【题型】填空题　【知识点】立体几何　【难度】easy
如图，在棱长为 2 的正方体 \(ABCD-A_1B_1C_1D_1\) 中，点 \(M\) 为线段 \(CC_1\) 上的动点，则线段 \(B_1M + DM\) 的最小值为 \underline{\quad\quad}.

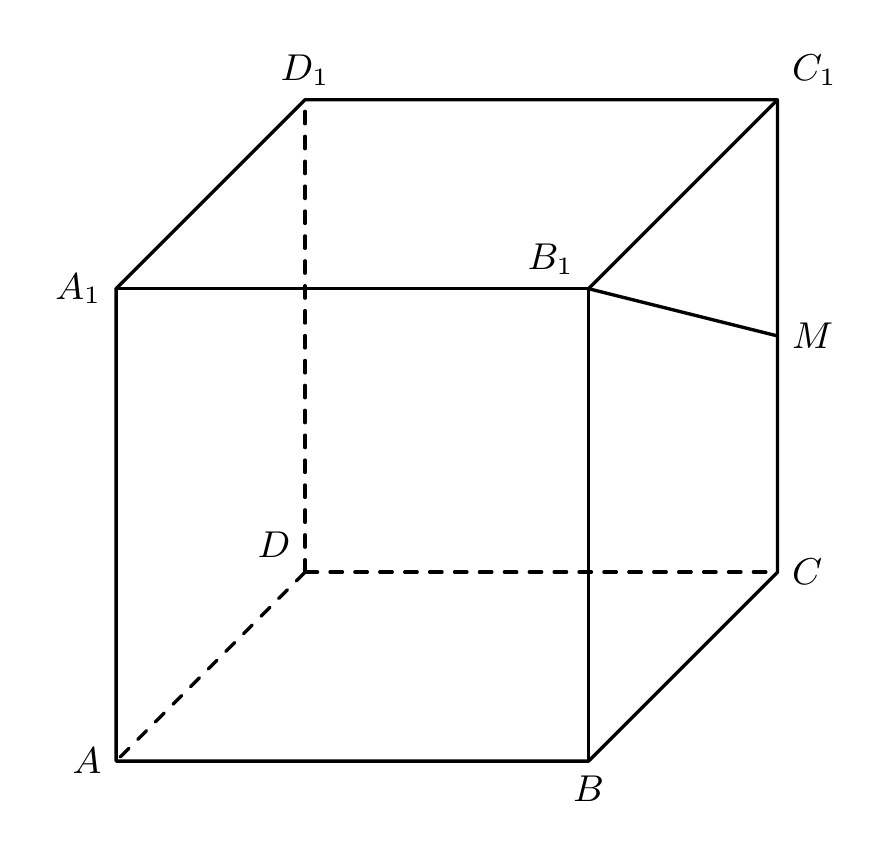
【解答】
【答案】 \(2\sqrt{5}\)

【知识点】棱柱的展开图及最短距离问题

【分析】根据正方体结构特征，直观想象将面 \(BCC_1B_1\) 旋转展开成与面 \(DCC_1D_1\) 在同一个平面内，进而求 \(B_1M + DM\) 的最小值。

【详解】根据正方体结构，将面 \(BCC_1B_1\) 以 \(CC_1\) 为轴旋转展开，与面 \(DCC_1D_1\) 在同一个平面内，
易知：要使 \(B_1M + DM\) 最小，即为上述所得平面内 \(B_1D = \sqrt{2^2 + 4^2} = 2\sqrt{5}\)。

故答案为：\(2\sqrt{5}\)